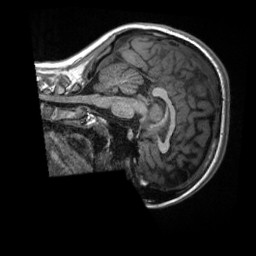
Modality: T1w
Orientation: sagittal
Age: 19
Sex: female
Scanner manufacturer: siemens
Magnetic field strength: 3 T
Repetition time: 2.3 s
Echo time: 0.00288 s